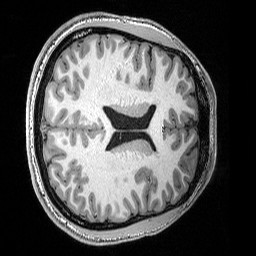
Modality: T1w
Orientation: axial
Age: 24
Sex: male
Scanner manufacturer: siemens
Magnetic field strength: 3 T
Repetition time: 2.53 s
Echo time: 0.0033 s